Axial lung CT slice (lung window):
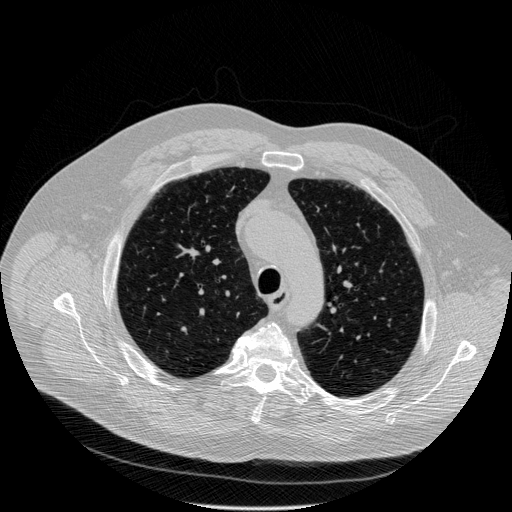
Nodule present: no